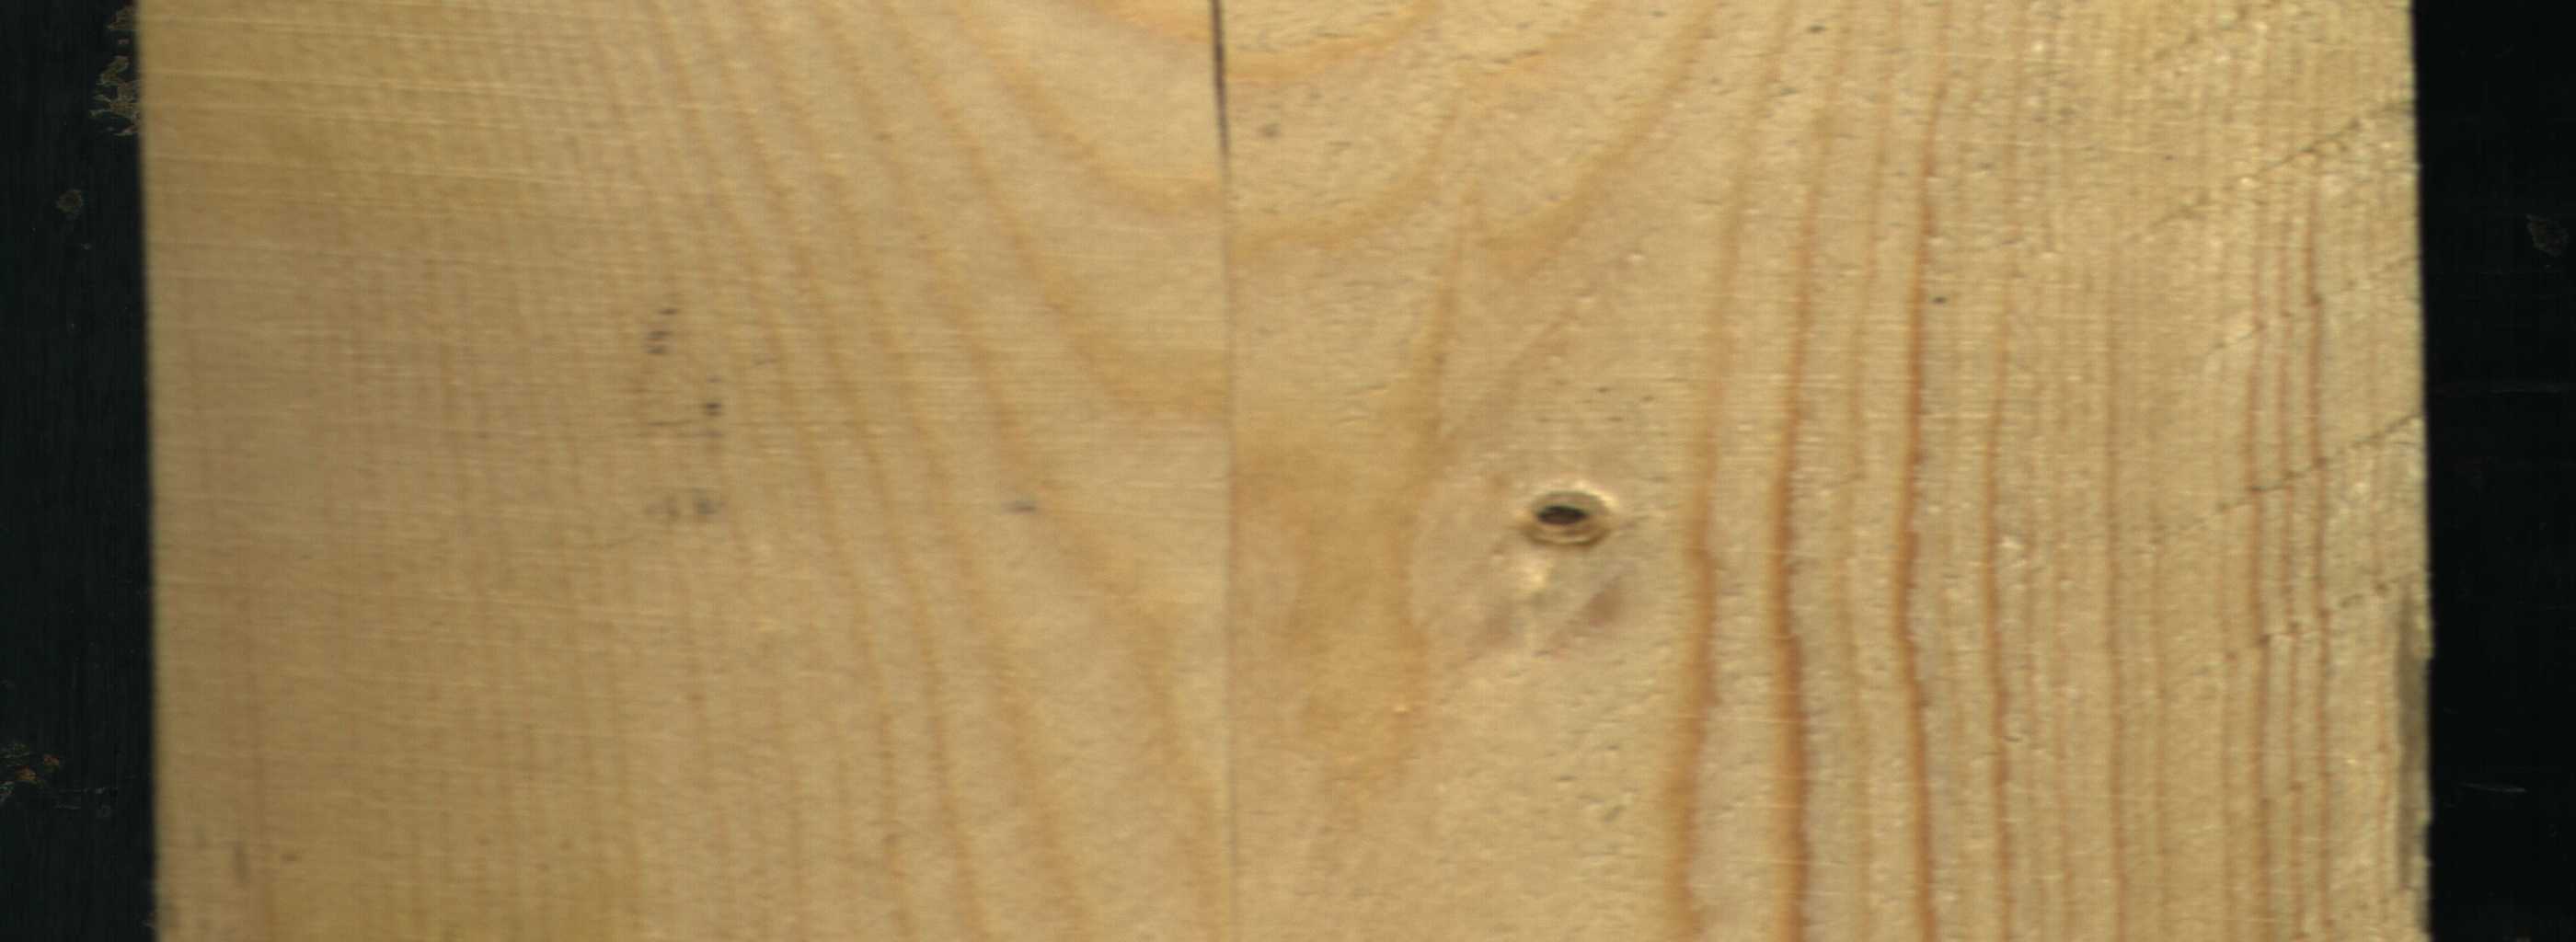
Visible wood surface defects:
Crack
Dead_Knot